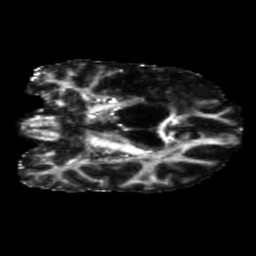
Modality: FA
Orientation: coronal
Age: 61
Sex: male
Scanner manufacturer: siemens
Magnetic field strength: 3 T
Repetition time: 5.25 s
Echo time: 0.08 s